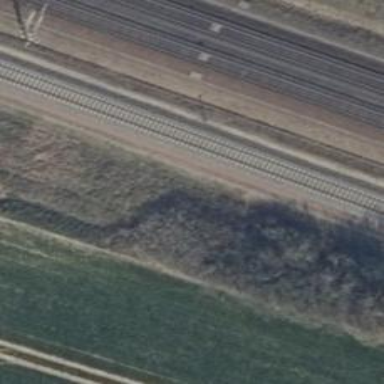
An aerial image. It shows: Solitary milestone along the railway.